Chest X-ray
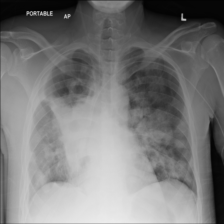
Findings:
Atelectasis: negative
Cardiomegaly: negative
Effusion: negative
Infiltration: positive
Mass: positive
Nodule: negative
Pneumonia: negative
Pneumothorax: negative
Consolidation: negative
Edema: negative
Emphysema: negative
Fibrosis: negative
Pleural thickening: negative
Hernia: negative